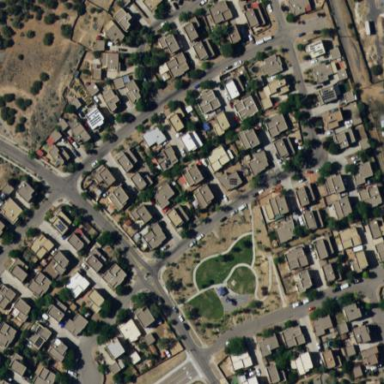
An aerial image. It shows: Residential neighbourhood.